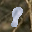
Label: 8